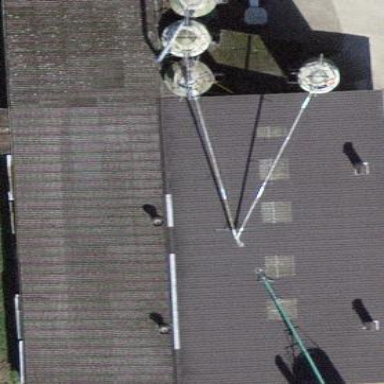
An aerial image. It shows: Cowshed building.